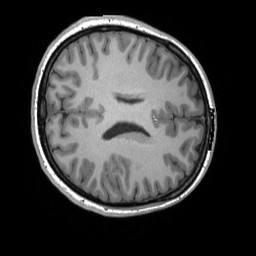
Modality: T1w
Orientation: axial
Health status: ill
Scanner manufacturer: siemens
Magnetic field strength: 3 T
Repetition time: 2.3 s
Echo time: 0.00243 s